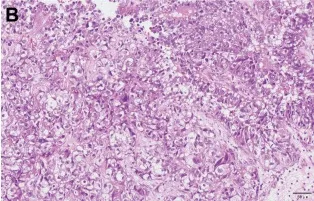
Germline mutations, including CHEK1, were detected in the peripheral blood specimen (highlighted in yellow).
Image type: pathology (h&e)